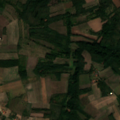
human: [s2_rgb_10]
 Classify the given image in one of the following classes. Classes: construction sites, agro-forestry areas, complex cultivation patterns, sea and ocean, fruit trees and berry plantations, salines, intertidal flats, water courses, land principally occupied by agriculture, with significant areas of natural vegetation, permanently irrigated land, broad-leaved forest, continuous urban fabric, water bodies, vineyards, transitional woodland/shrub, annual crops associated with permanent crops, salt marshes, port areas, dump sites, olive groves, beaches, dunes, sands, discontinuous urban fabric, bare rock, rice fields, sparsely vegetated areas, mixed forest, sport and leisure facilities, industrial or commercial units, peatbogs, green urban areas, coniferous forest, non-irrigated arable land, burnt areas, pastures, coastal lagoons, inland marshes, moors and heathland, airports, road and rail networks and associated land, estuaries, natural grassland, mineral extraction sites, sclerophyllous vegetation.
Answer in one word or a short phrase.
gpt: complex cultivation patterns, land principally occupied by agriculture, with significant areas of natural vegetation, broad-leaved forest